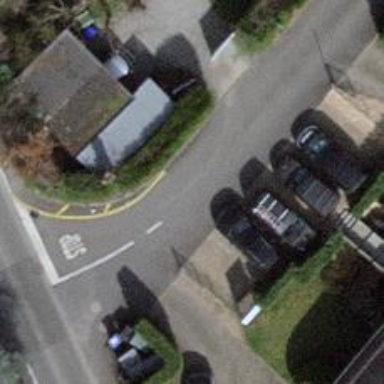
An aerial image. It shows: Living street.